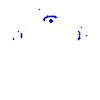
Particle: proton